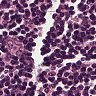
Metastatic tissue present: yes